Field crop: maize
Growth stage: 2
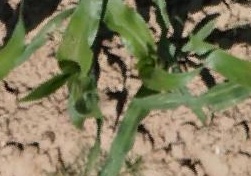
Species: maize